Question: In my windows phone application I want to add buttons dynamically When I click on 'Add' button as you can see on the image:

And below is the code that I am using on the 'Add' button.
xaml page code
'''
<Grid x:Name="ContentPanel" Grid.Row="1" Margin="24,0,0,0">
<TextBox x:Name="tb_groupname"
Height="90"
Background="White"
Margin="0,0,125,517"
Foreground="Blue" TextChanged="tb_groupname_TextChanged" GotFocus="tb_groupname_GotFocus" LostFocus="tb_groupname_LostFocus"/>
<Button x:Name="btn_groupname"
Content="Add"
Background="AliceBlue"
Foreground="Blue"
FontSize="25"
Width="120"
Height="90"
HorizontalAlignment="Right"
VerticalAlignment="Top" Click="btn_groupname_Click"></Button>
<ListBox x:Name="lb_groupofcontacts" ItemsSource="{Binding}" Margin="0,118,0,0">
<DataTemplate>
<StackPanel Orientation="Horizontal">
<Button Content="{Binding Name}" Width="100" Height="100" Click="btn_Click"/>
</StackPanel>
</DataTemplate>
</ListBox>
</Grid>
'''
xaml.cs code
'''
using System;
using System.Collections.Generic;
using System.Linq;
using System.Net;
using System.Windows;
using System.Windows.Controls;
using System.Windows.Navigation;
using Microsoft.Phone.Controls;
using Microsoft.Phone.Shell;
using Microsoft.Phone.UserData;
using System.Windows.Media;
using Microsoft.Phone.Maps.Controls;
using System.Collections.ObjectModel;
namespace GetContacts
{
public partial class createGroups : PhoneApplicationPage
{
string buttonName = "";
public ObservableCollection<Group> groupbtn;
List<Button> buttons = new List<Button>();
public createGroups()
{
InitializeComponent();
}
private void btn_groupname_Click(object sender, RoutedEventArgs e)
{
if (tb_groupname.Text != string.Empty)
{
groupbtn = new ObservableCollection<Group>()
{
new Group {Name = tb_groupname.Text}
};
lb_groupofcontacts.DataContext = groupbtn;
}
}
private void btn_Click(object sender, RoutedEventArgs e)
{
// some code
}
}
}
'''
And 'Group' is my class below:
'''
using System;
using System.Collections.Generic;
using System.Linq;
using System.Text;
using System.Threading.Tasks;
using System.Net;
using System.Windows;
using System.Windows.Controls;
using System.Windows.Navigation;
using Microsoft.Phone.Controls;
using Microsoft.Phone.Shell;
using GetContacts.Resources;
using Microsoft.Phone.UserData;
namespace GetContacts
{
class Group
{
public string Name { get; set; }
public Group()
{
}
public Group(Button btn)
{
Name = btn.Name;
}
}
}
'''
But I am getting error below at this line public 'ObservableCollection<Group> groupbtn;' and at this reference 'groupbtn'
'''
Inconsistent accessibility: field type 'System.Collections.ObjectModel.ObservableCollection<GetContacts.Group>' is less accessible than field
'''
Kindly suggest me, waiting for your reply.
Thanks.
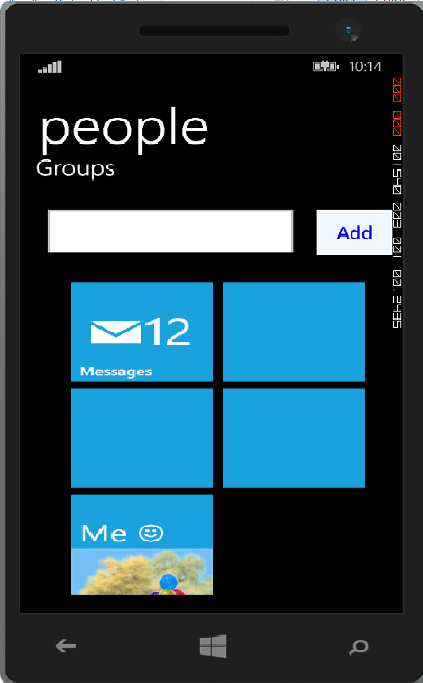
Answer: You are creating new list every time and hence at a given time it will just has one button that you most recently add.
so instead of defining 'List<Button> buttons = new List<Button>()' locally. So either make this collection member variable
use proper MVVM to do it correctly. (Still this is not the proper example of using MVVM but trying to make it as close as possible for your solution)
I would suggest you to define the properties like below (Implement INotifyPropertyChanged)
'''
public ObservableCollection<string> Buttons{get;set;}
public string ButtonName{get;set;}
'''
and bind your textbox and define ItemTemplate for your ListBox like:
'''
<TextBox x:Name="tb_groupname" Text="{Binding ButtonName}"/>
<ListBox x:Name="lb_groupofcontacts" ItemsSource="{Binding Buttons}" Margin="0,118,0,0">
<ListBox.ItemTemplate>
<DataTemplate>
<Button FontSize="25" Width="120" Height="90" Content="{Binding}"></Button>
</DataTemplate>
</ListBox.ItemTemplate>
</ListBox>
'''
now just initialize you button collection in the initialize method
'''
public MainWindow()
{
InitializeComponent();
Buttons = ObservableCollection<string>();
DataContext = this;
}
private void btn_groupname_Click(object sender, RoutedEventArgs e)
{
if (ButtonName != string.Empty)
{
Buttons.Add(ButtonName);
ButtonName = string.Empty;
}
}
'''
Inconsistent accessibility error: Generally this happens because your field or class is private. You must change it to public
like 'public class Group {}'